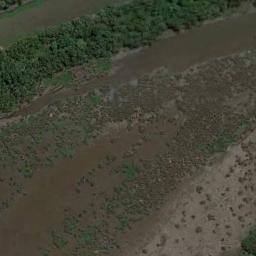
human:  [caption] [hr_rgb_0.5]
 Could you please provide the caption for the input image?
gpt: This wetland is light green overall with some green plants in the middle .

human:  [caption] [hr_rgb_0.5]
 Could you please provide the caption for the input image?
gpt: Sparse green plants on a lake in a wetland .

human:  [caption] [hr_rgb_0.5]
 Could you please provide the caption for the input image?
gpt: There are many green plants in the wetland .

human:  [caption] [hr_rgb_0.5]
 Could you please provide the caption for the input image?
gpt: The wetland consists of bare land, Green plants, Dry plants and water .

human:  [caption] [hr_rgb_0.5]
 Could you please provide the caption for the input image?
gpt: There are some green areas and water areas on the wetland .